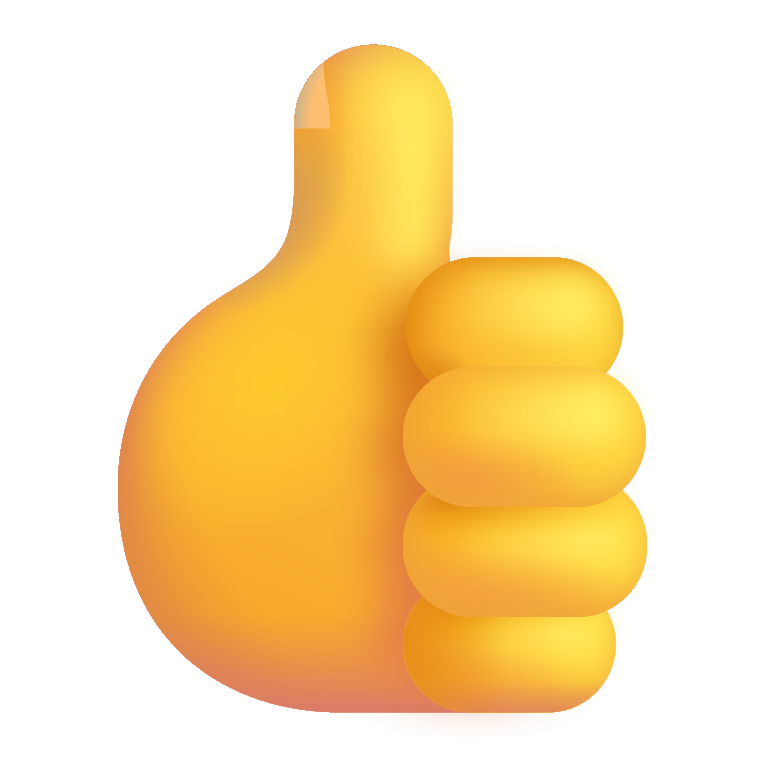
thumbs up color default